Question: I have a 'Settings.bundle' and inside there i have one 'Root.plist'.
In that i have a 'PSSliderPrefernce' and i want to show its value when a user set a value in device 'Settings' page.
Thanks in advance
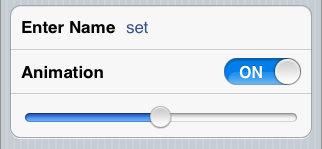
Answer: add a UILabel in your UI, write a method like:
'''
//method for your slider
-(void)sliderValueChanged
{
[yourLabel setText:[NSString stringWithFormat:@"%.3f", yourSlider.value]];
}
'''